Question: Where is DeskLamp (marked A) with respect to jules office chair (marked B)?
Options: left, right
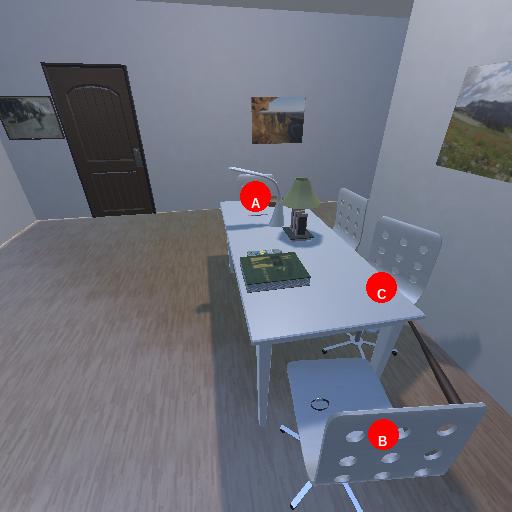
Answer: left